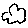
Label: cloud